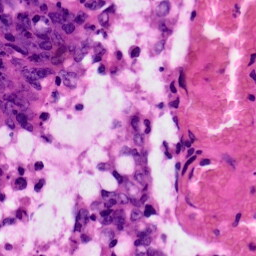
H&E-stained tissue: Colon